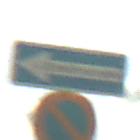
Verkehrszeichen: EinbahnstrasseLinksweisend
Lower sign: EingeschraenktesHalteverbot
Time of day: Midday
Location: Outdoor (RoadRail)
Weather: PartlyCloudy
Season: NotSpecified
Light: Natural